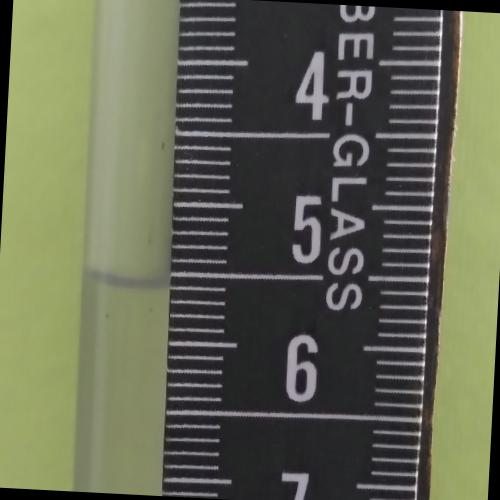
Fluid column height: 5.6 cm